Question: I try to implement an extendable notification and I have used the <URL> for that.
Based on the following image from the <URL>:

it should be possible to style the text. In this case make "Google Play" bold.
InboxStyle has only 'addLine()' where I can pass a CharSequence. I tried with 'Html.fromHtml()' and used some html formatting but I couldn't succeed.
'''
NotificationCompat.InboxStyle inboxStyle = new NotificationCompat.InboxStyle();
inboxStyle.setBigContentTitle("title");
inboxStyle.setSummaryText("summarytext");
// fetch push messages
synchronized (mPushMessages) {
HashMap<String, PushMessage> messages = mPushMessages.get(key);
if (messages != null) {
for (Entry<String, PushMessage> msg : messages.entrySet()) {
inboxStyle.addLine(Html.fromHtml("at least <b>one word</b> should be bold!");
}
builder.setStyle(inboxStyle);
builder.setNumber(messages.size());
}
}
'''
Any idea about this?
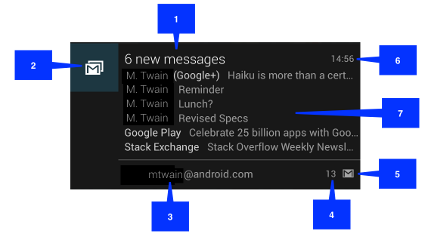
Answer: You don't need to use 'fromHtml'. I've had issues with 'fromHtml' in the past (when what you display comes from user, code injection can result in ugly things). Also, I don't like putting formatting elements in 'strings.xml' (if you use services for translation, they might screw up your HTML tags).
The 'addLine' method, as most methods to set text in notifications ('setTicker', 'setContentInfo', 'setContentTitle', etc.) take a 'CharSequence' as parameter.
So you can pass a 'Spannable'. Let's say you want " this and that.", you can format it this way (of course don't hardcode positions):
'''
Spannable sb = new SpannableString("Bold this and italic that.");
sb.setSpan(new StyleSpan(android.graphics.Typeface.BOLD), 0, 4, Spannable.SPAN_EXCLUSIVE_EXCLUSIVE);
sb.setSpan(new StyleSpan(android.graphics.Typeface.ITALIC), 14, 20, Spannable.SPAN_EXCLUSIVE_EXCLUSIVE);
inboxStyle.addLine(sb);
'''
Now if you need to build string dynamically with localized strings, like "Today is , good morning!", put string with a placeholder in 'strings.xml':
'''
<string name="notification_line_format">Today is %1$s, good morning!</string>
'''
Then format this way:
'''
String today = "Sunday";
String lineFormat = context.getString(R.string.notification_line_format);
int lineParamStartPos = lineFormat.indexOf("%1$s");
if (lineParamStartPos < 0) {
throw new InvalidParameterException("Something's wrong with your string! LINT could have caught that.");
}
String lineFormatted = context.getString(R.string.notification_line_format, today);
Spannable sb = new SpannableString(lineFormatted);
sb.setSpan(new StyleSpan(android.graphics.Typeface.BOLD), lineParamStartPos, lineParamStartPos + today.length(), Spannable.SPAN_EXCLUSIVE_EXCLUSIVE);
inboxStyle.addLine(sb);
'''
You'll get "Today is , good morning!", and as far as I know it works with all versions of Android.